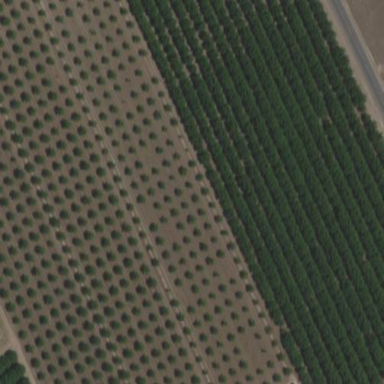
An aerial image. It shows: Orchard.